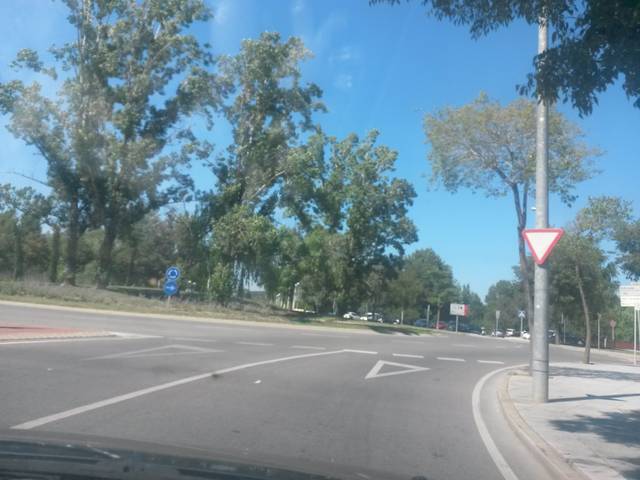
Region: Spain
Coordinates: 41.984, 2.81